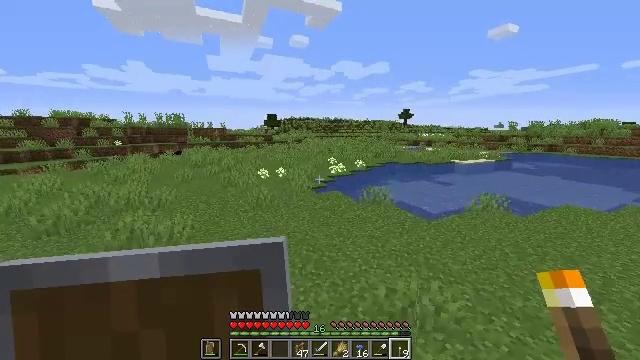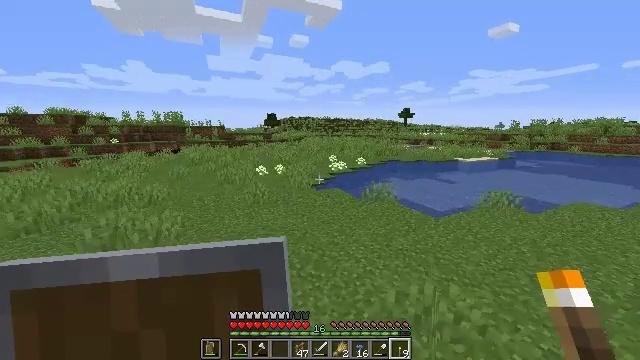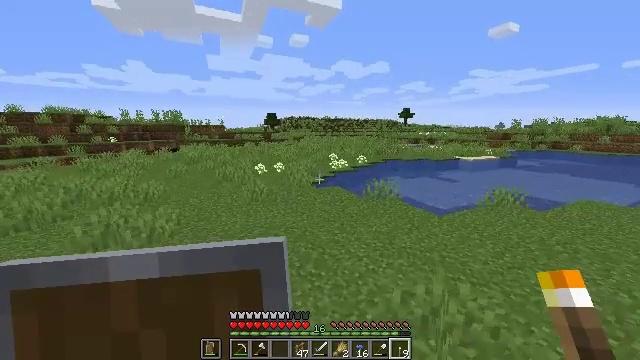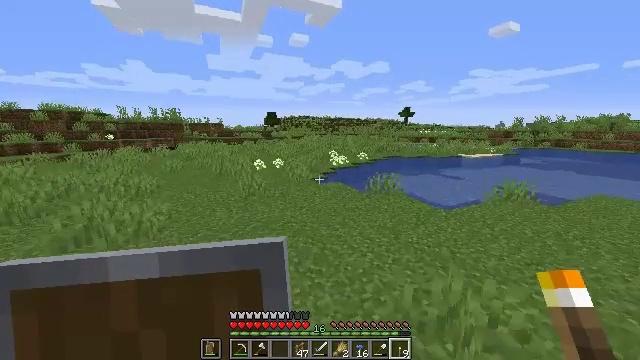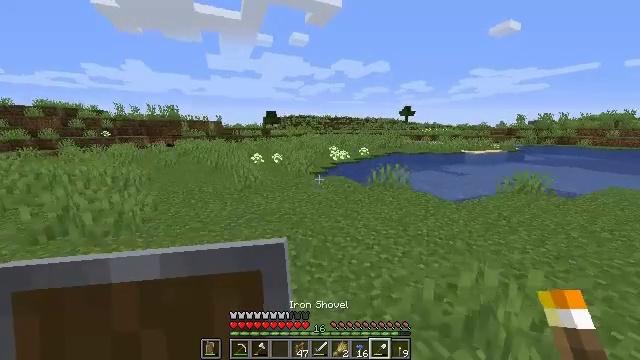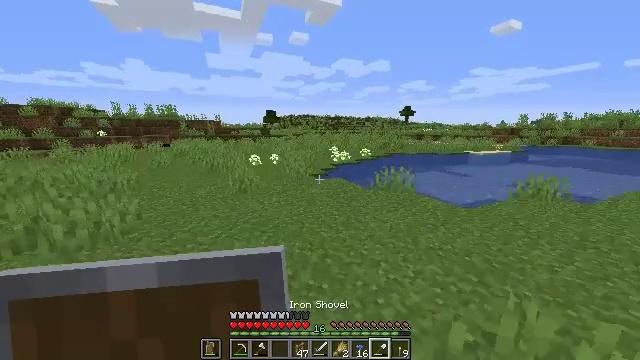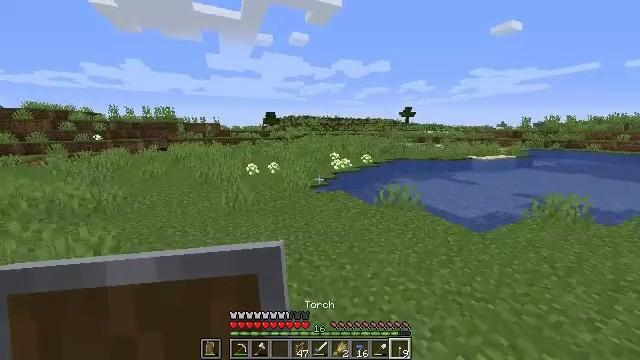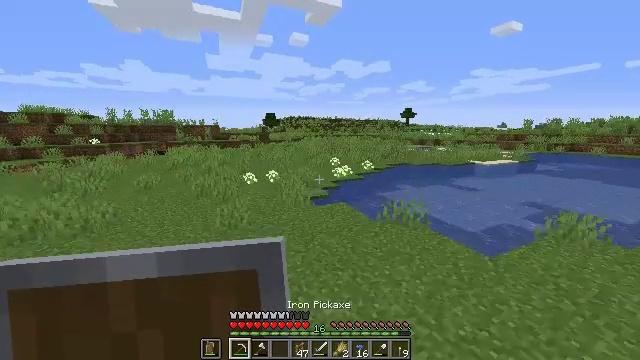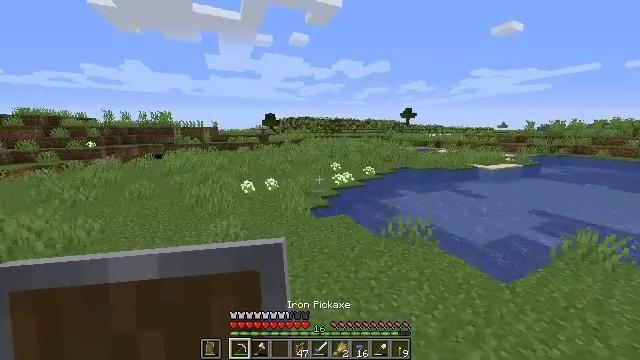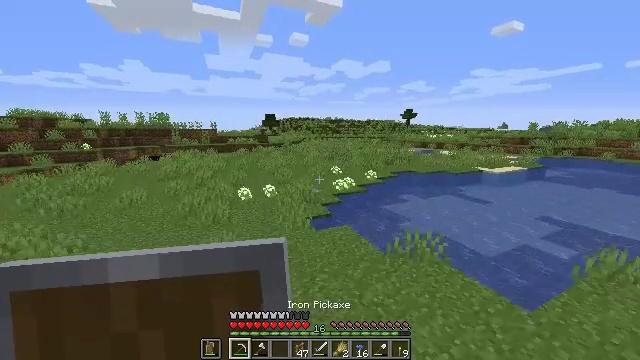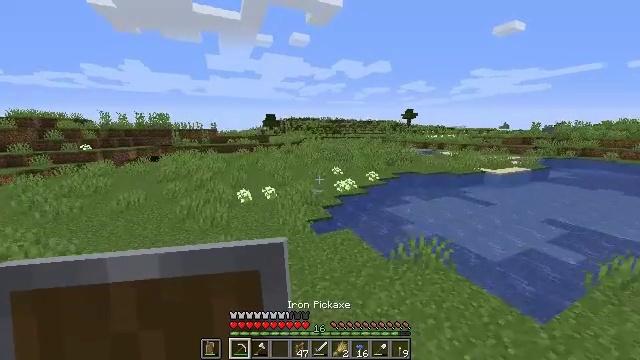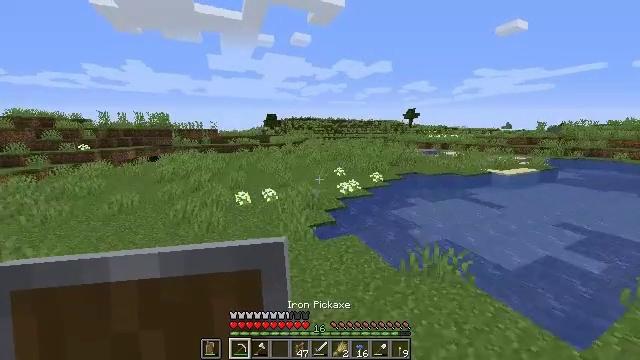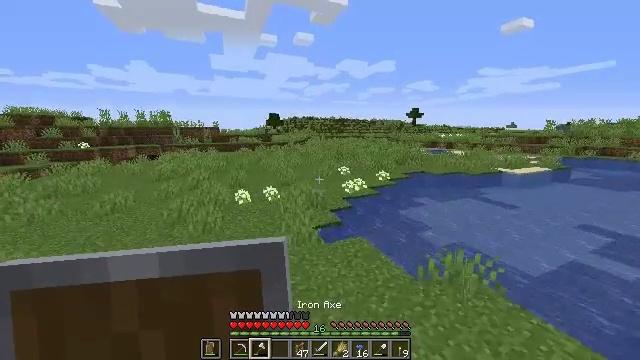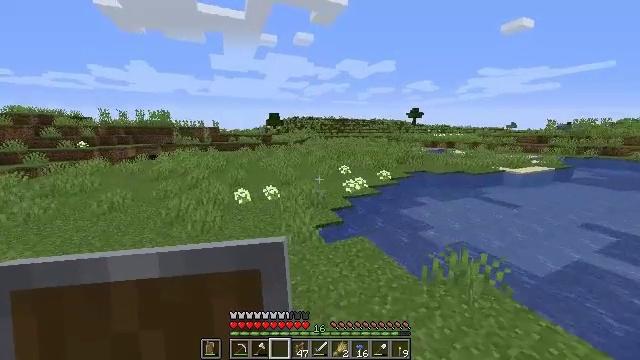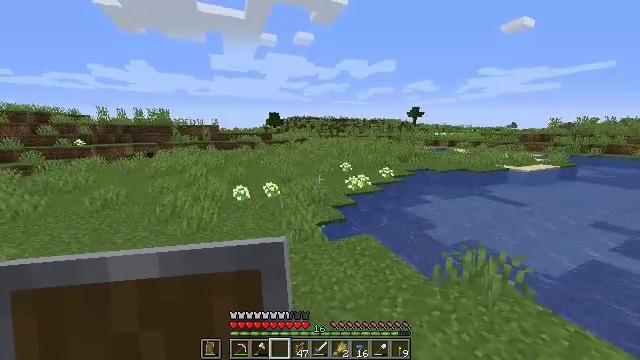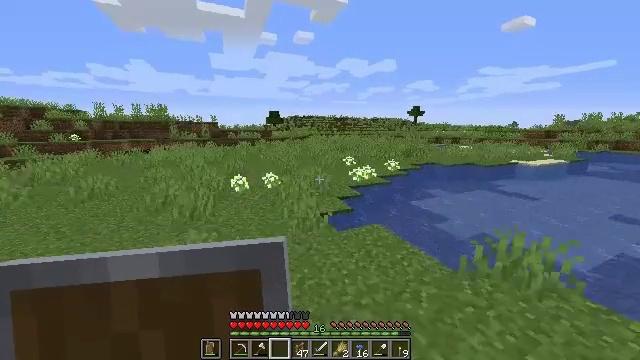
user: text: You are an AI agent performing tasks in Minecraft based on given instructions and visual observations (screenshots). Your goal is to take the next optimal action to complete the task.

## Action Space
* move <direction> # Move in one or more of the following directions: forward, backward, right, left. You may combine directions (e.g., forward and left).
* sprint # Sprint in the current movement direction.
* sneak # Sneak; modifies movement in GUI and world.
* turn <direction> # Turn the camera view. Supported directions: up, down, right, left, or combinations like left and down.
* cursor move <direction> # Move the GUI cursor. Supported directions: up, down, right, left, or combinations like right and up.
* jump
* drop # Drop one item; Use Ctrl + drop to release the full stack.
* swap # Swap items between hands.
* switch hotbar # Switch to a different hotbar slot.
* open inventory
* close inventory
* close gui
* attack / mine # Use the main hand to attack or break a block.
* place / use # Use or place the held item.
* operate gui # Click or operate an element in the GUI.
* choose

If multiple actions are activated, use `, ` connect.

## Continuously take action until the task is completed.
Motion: motion action
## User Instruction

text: Combine sticks and iron ingots to create an iron hoe.
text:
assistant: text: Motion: move forward, jump
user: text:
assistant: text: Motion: move forward, jump
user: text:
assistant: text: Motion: move forward, jump
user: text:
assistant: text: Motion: move forward, jump
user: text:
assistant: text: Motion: move forward, jump
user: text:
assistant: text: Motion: move forward, jump
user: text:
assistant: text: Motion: move forward, jump
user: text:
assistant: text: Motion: move forward, jump
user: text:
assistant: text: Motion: move forward and move left, jump
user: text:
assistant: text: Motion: move forward and move left, jump
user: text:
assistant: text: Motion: move forward and move left, jump
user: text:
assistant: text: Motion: move forward and move left, jump
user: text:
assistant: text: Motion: move forward and move left, jump
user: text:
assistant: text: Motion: move forward and move left, jump
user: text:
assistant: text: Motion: move forward and move left, jump
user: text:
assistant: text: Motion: move forward and move left, jump
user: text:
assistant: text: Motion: move forward and move left, jump
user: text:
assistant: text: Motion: move forward and move left, jump
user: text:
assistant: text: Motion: move forward and move left, jump
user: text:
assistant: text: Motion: move forward and move left, jump
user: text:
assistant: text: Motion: move forward and move left, jump
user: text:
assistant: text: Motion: move forward and move left, jump
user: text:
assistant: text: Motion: move forward and move left, jump
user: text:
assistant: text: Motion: move forward and move left, jump
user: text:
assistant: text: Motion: move forward, jump
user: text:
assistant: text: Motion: move forward, jump
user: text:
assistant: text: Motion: move forward, jump
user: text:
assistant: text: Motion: move forward, turn left, jump
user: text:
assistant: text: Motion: move forward, turn left, jump
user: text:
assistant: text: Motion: move forward, turn left, jump